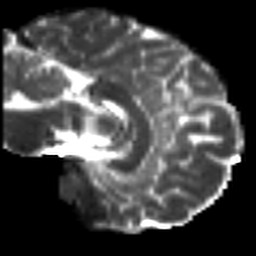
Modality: T2w
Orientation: sagittal
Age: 32
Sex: male
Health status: ill
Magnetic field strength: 3 T
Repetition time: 9 s
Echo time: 0.093 s